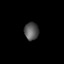
Tissue: lung
Cell type: Epithelial cells
Senescence score: 0.2258
Nuclear area (px): 248
Mean DAPI intensity: 86.109